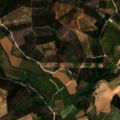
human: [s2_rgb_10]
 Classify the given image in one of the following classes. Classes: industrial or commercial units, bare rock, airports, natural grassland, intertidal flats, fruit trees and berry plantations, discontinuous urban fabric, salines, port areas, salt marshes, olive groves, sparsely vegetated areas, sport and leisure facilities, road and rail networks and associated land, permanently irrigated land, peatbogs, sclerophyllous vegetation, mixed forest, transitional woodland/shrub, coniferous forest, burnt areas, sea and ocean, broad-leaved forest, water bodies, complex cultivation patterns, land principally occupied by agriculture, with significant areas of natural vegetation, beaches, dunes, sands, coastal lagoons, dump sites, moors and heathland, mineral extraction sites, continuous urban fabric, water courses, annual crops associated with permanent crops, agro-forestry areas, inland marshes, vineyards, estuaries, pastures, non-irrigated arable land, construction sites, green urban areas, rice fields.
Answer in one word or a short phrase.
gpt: non-irrigated arable land, vineyards, annual crops associated with permanent crops, complex cultivation patterns, broad-leaved forest, transitional woodland/shrub